Question: I am doing a webpage with the Bootstrap framework. I want to have a single page, with a form that pops up and has two or three tabs on it. I want this,

The tabs for "The Markup", "The CSS", "The JavaScript". I have them showing up on the top left of the page like it's on the main navbar, but I can't get them anywhere else.
Ideally, I'd like them to be on top of a form and switch between the forms.
Another question that's probably elementary, but to get the buttons like I have them I used this code,
'''
<div class="note-tabs">
<ul class="nav nav-tabs">
<li class="active"><a href="#navbar-fixed-html" data-toggle="tab"><strong>The Markup</strong></a></li>
<li><a href="#navbar-fixed-css" data-toggle="tab"><strong>The CSS</strong></a></li>
<li><a href="#navbar-fixed-js" data-toggle="tab"><strong>The JavaScript</strong></a></li>
</ul>
</div>
'''
What does it mean when the href field has a # at the front? This is from an example page at tutsplus and this is what came with the download. There isn't a separate html file for those, so what exactly is that linking to?
Thanks
UPDATE
Here is the form I have, I want to add tabs to the top of this form. One tab that selects this form and another tab that will select another form. The form is place in the middle of the page
<URL>
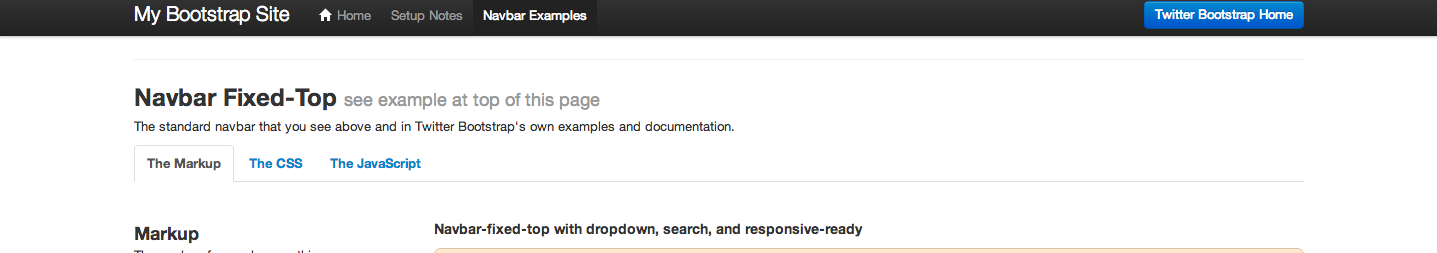
Answer: The # in the front of a element is called "" and they allow you to move across the page.
You can get the popup with the next code:
The code:
'''
<div class="container-popup">
<div class="popup"></div>
</div>
'''
The code:
'''
.container-popup {
position: relative;
position: fixed;
top: 0;
right: 0;
bottom: 0;
left: 0;
background: rgba(0,0,0,.8);
}
.popup {
width: 50%;
height: 50%;
background: #1abcb9;
position: absolute;
top: 0;
right: 0;
bottom: 0;
left: 0;
margin: auto;
}
'''
Check this <URL>
---
If you want the less "intrusive code", you can use a pseudoelement, as follows:
Check this <URL>
As you can see in the below example, the HTML code has only one element:
'''
<div class="popup">
'''
Cheers!
---
: Check this <URL>. I only make it with one form, but I think that you'll catch the idea.
Cheers!